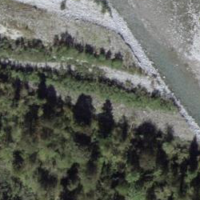
EUNIS habitat code: 47
Species observed at this site:
Vincetoxicum hirundinaria